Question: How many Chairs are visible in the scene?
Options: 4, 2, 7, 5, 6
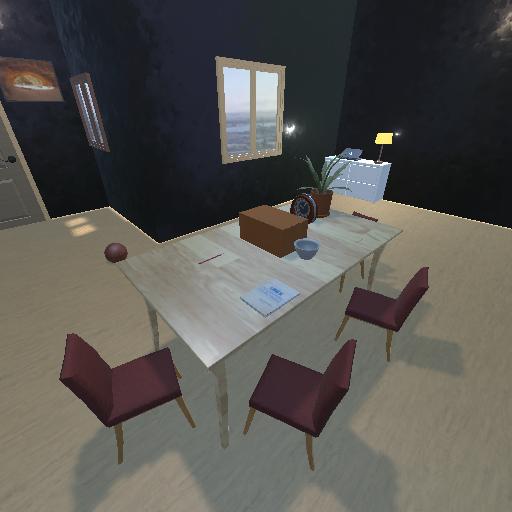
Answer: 4